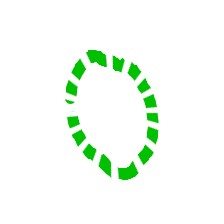
Shape: circle